Field crop: maize
Growth stage: 1
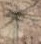
Species: salsola